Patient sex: M
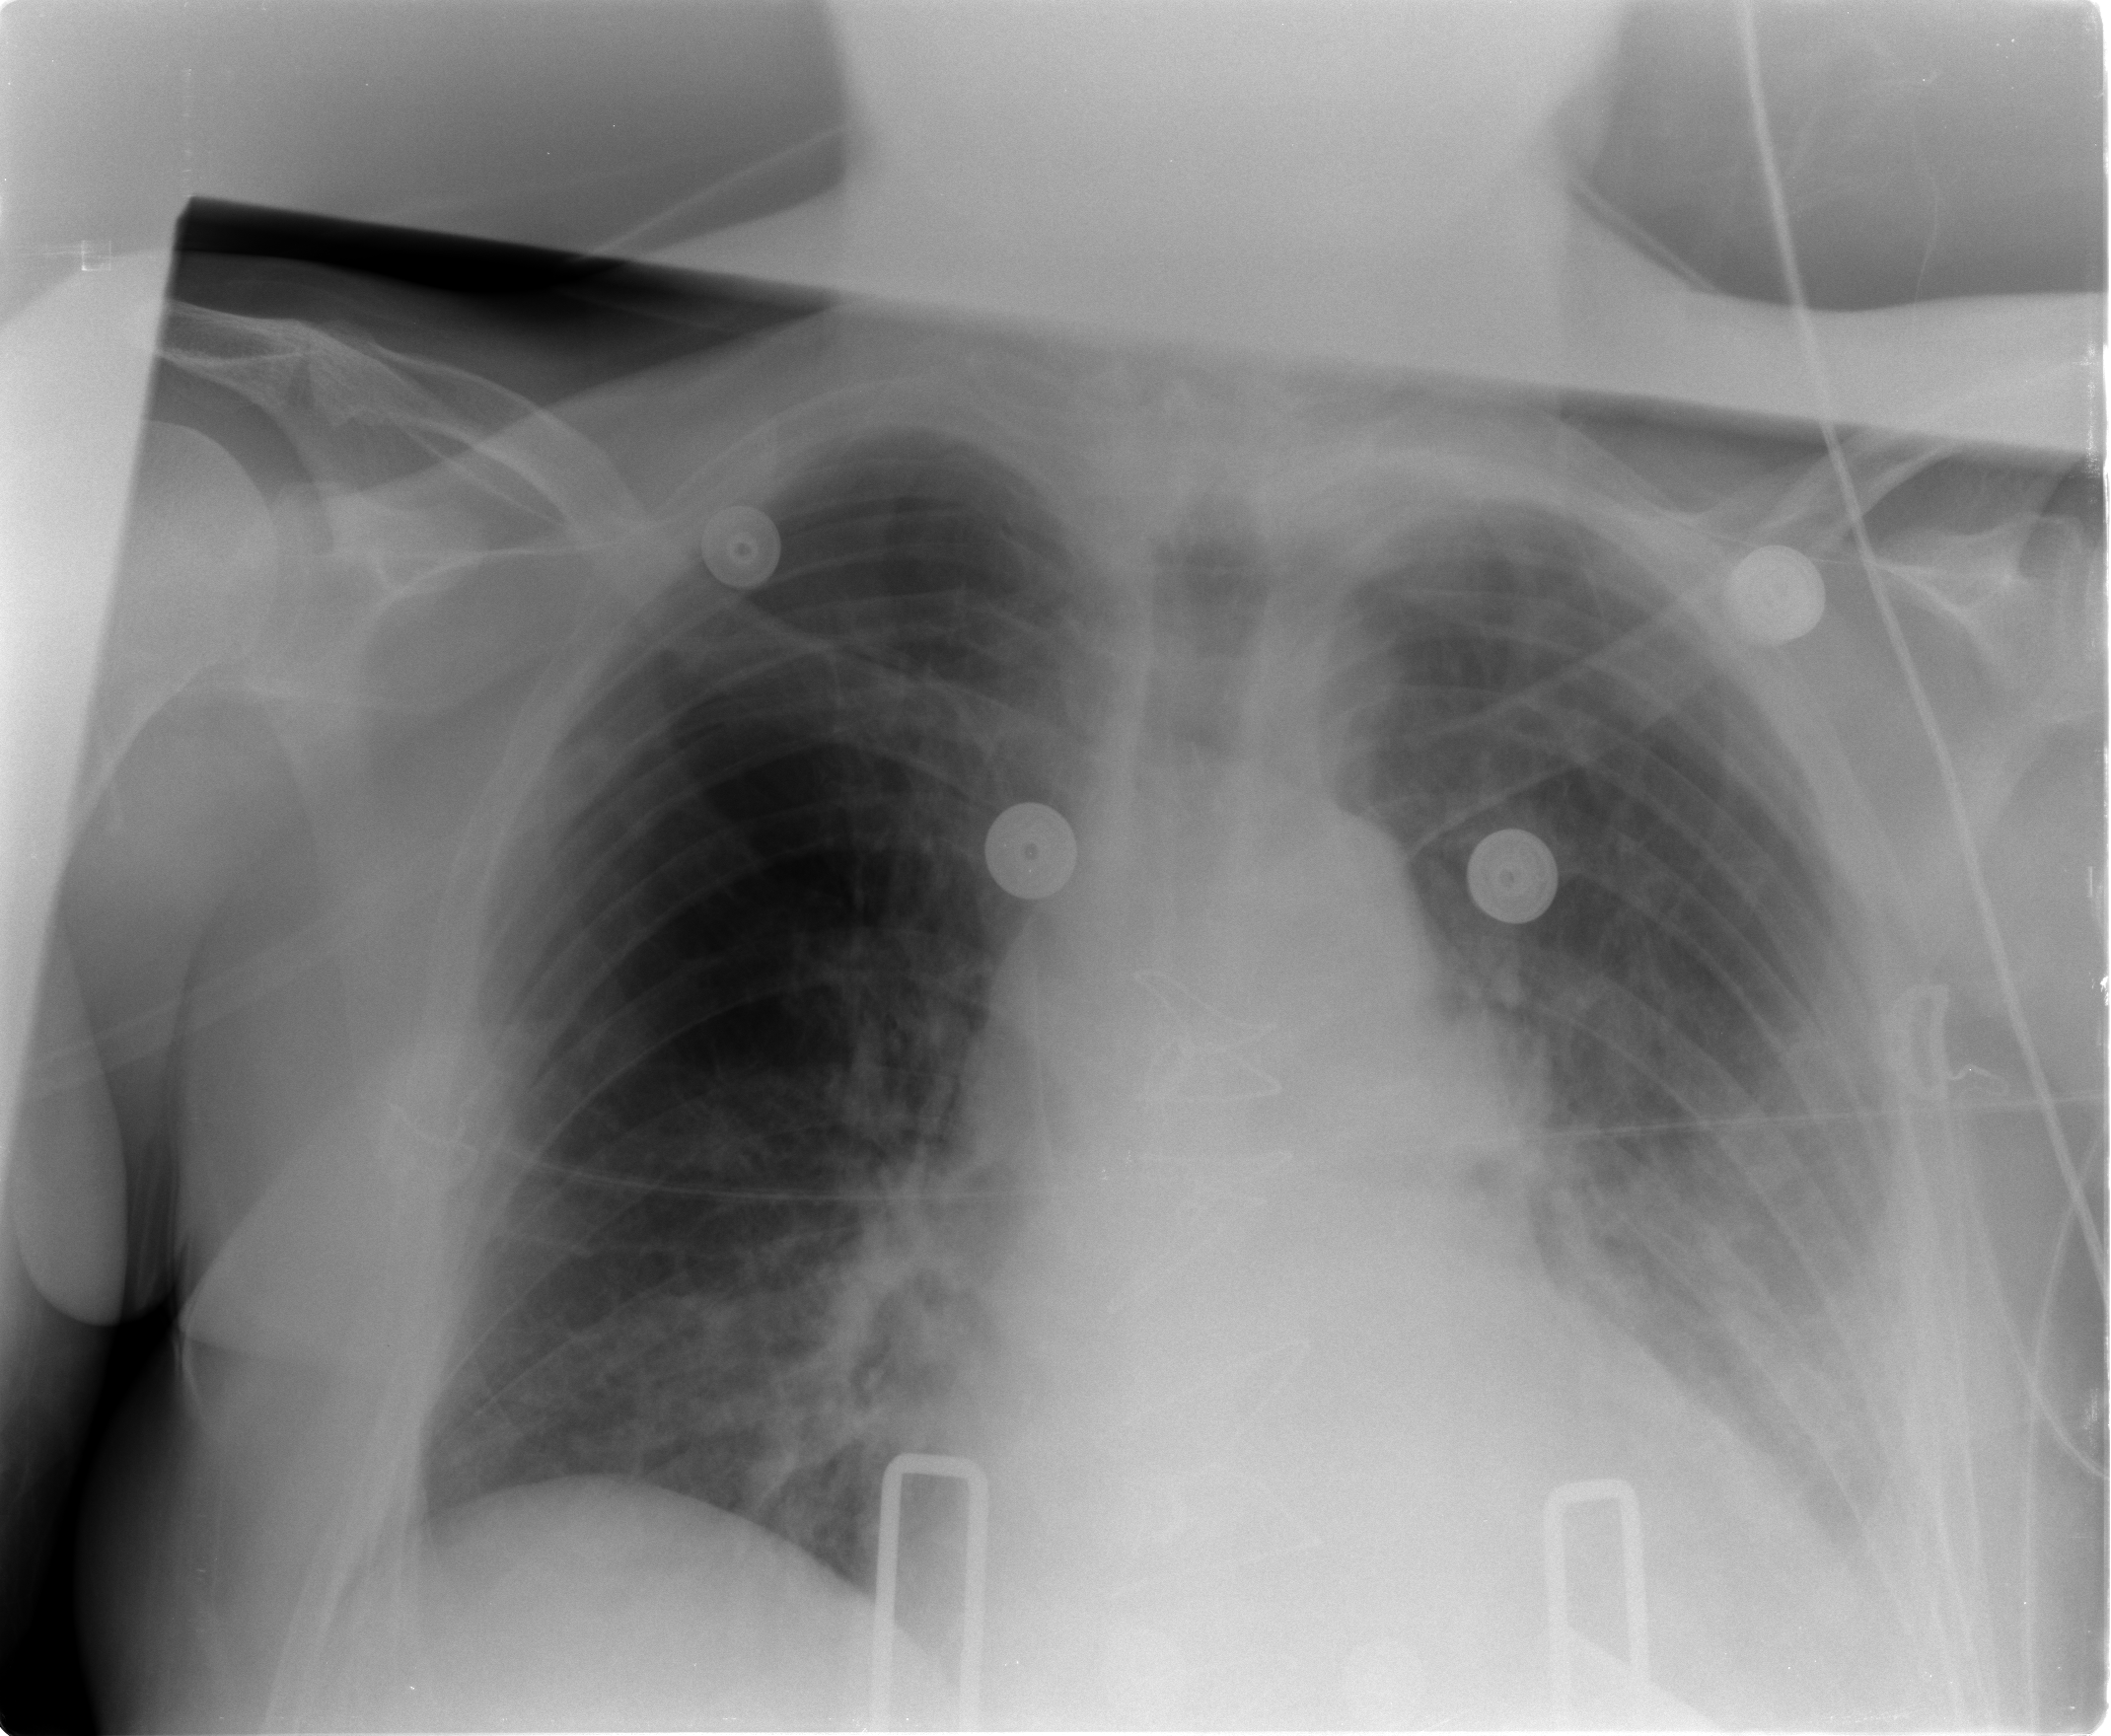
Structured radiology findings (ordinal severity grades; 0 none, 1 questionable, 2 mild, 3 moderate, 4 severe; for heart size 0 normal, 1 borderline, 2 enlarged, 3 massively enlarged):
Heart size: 2
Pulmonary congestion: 2
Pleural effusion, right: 2
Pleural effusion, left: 3
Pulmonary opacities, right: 2
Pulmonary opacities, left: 1
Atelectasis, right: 2
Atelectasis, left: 3